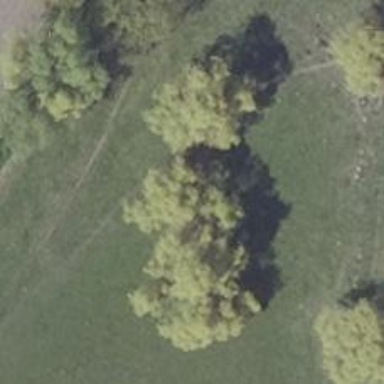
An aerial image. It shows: Deciduous broadleaved tree.